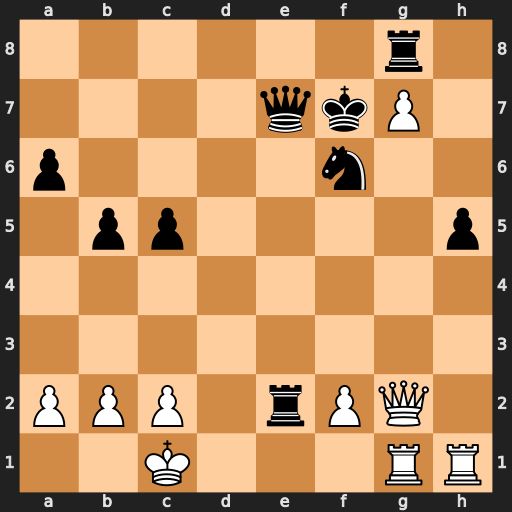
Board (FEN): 6r1/4qkP1/p4n2/1pp4p/8/8/PPP1rPQ1/2K3RR
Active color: w
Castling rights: -
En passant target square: -
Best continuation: Qg6+ Ke6 Re1 Rxe1+ Rxe1+